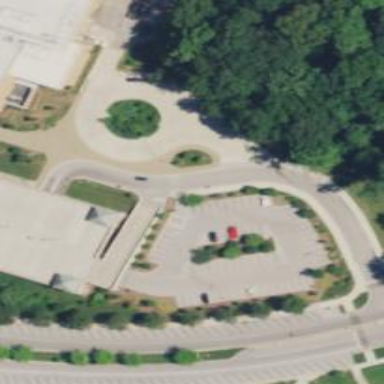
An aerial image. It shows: Parking space.